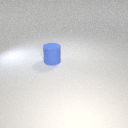
large blue rubber cylinder